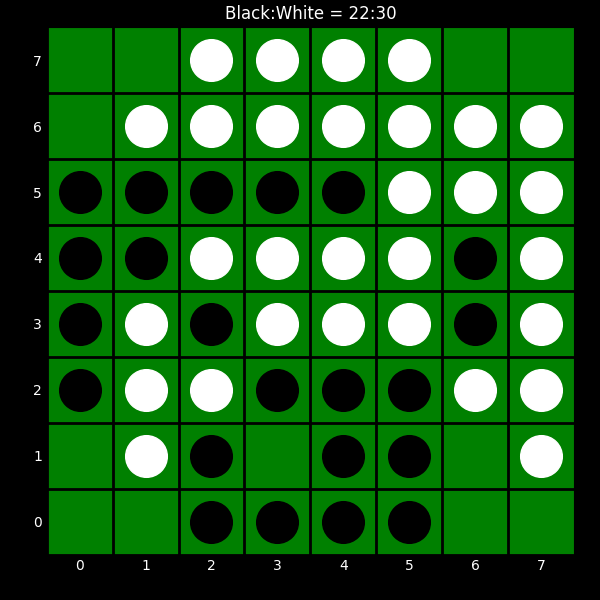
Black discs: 22
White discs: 30